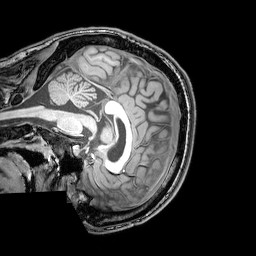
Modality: T1w
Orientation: sagittal
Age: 26
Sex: male
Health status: healthy
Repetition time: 0.081 s
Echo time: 0.037 s